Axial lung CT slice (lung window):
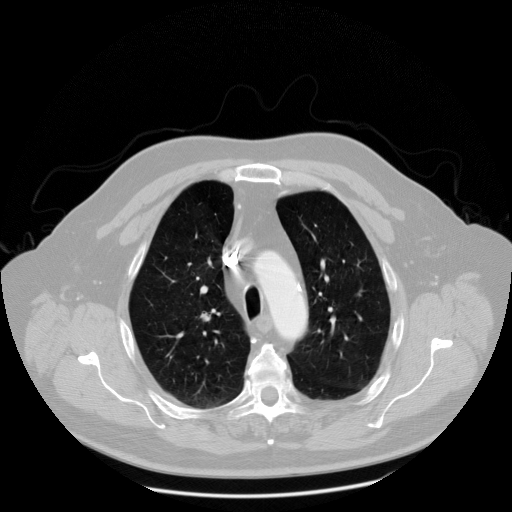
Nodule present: no